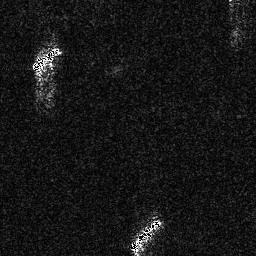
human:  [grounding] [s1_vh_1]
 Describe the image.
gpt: In the satellite image, there is  <ref>1 medium ship </ref> <box>[[50, 84, 63, 98, 0]]</box> located at bottom,  <ref>1 medium ship </ref> <box>[[12, 17, 23, 28, 0]]</box> located at top left.